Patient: sex M, age 73
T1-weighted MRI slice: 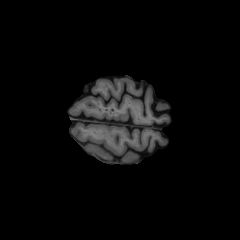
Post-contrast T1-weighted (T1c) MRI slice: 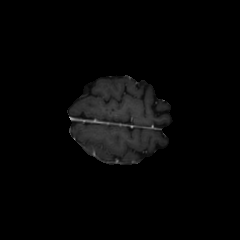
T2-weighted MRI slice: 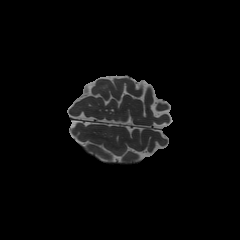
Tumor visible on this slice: no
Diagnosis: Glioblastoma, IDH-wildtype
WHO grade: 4